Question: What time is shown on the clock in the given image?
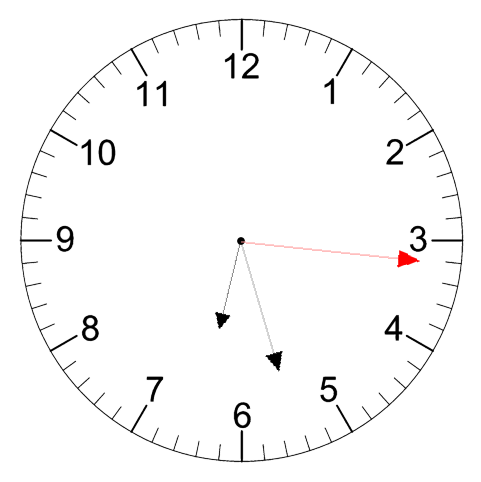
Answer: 06:27:16